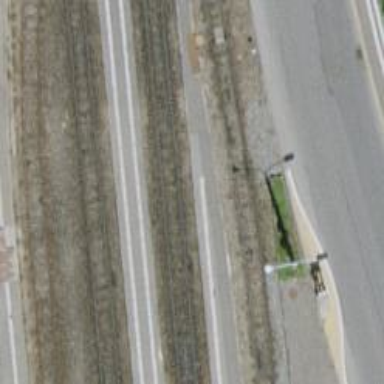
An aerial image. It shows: Narrow-gauge railway siding with contact lines for electrification.